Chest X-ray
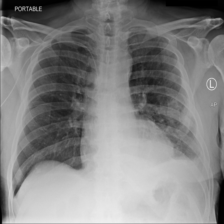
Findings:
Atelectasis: negative
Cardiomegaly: negative
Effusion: negative
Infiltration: negative
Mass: negative
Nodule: negative
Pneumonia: negative
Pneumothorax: negative
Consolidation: negative
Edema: negative
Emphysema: negative
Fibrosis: negative
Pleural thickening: positive
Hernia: negative